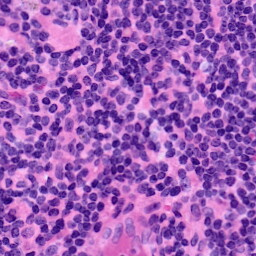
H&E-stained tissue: LymphNode